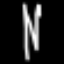
Label: fork